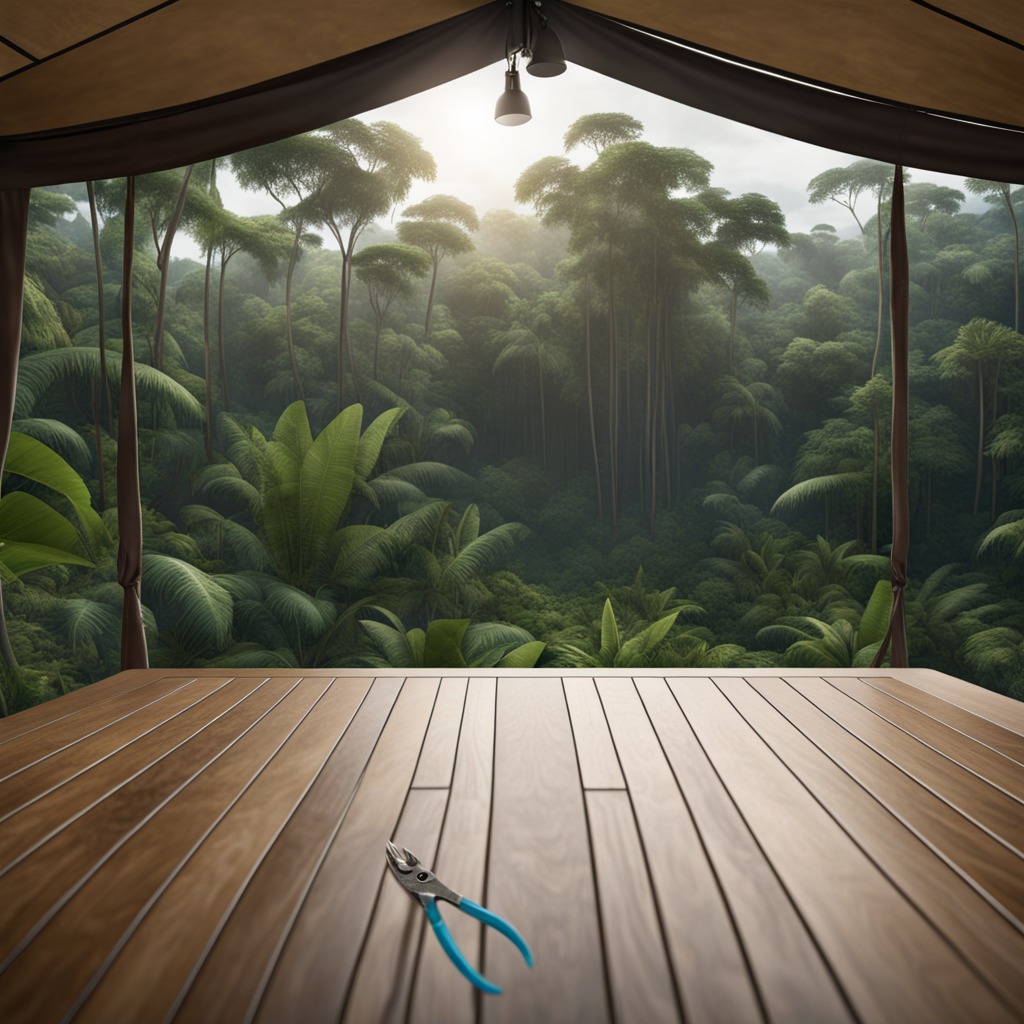
A plier is lying on a wooden table in a jungle field workshop tent.